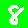
Digit: 8